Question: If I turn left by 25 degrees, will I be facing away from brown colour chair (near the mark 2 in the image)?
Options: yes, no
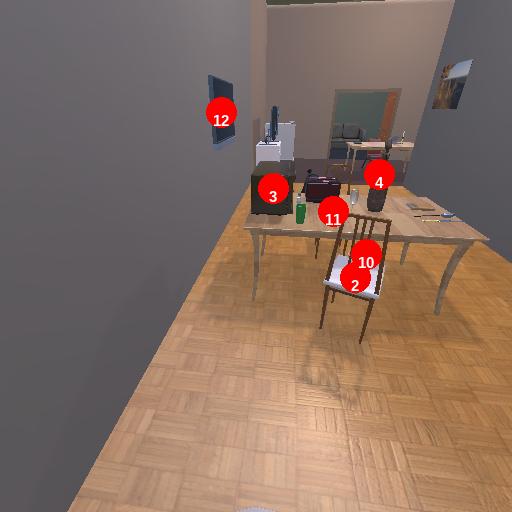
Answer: yes